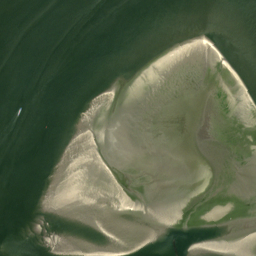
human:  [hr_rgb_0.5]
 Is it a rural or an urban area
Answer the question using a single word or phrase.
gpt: rural

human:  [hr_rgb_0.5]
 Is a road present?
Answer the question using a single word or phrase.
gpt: yes

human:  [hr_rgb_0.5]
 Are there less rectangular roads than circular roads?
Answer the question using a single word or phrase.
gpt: no

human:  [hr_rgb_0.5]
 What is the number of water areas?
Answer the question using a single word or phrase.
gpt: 1

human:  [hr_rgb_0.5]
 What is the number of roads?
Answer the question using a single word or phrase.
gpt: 1

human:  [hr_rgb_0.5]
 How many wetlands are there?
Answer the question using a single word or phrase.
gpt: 3

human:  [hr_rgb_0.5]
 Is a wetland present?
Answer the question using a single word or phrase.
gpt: yes

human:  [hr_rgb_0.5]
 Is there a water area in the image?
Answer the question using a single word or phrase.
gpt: yes

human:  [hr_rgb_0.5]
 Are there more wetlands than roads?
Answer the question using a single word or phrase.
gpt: yes

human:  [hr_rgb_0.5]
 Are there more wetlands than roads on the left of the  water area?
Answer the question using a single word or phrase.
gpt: yes

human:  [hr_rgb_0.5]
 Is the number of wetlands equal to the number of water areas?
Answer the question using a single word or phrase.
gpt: no

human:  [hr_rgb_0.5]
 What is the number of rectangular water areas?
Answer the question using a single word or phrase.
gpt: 0

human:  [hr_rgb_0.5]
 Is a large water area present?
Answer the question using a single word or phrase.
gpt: yes

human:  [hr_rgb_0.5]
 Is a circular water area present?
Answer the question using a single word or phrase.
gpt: no

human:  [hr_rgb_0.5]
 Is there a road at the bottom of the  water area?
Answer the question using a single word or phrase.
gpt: no

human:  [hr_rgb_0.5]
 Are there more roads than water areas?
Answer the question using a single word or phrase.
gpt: no

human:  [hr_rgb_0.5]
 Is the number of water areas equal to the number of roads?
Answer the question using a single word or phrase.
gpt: yes

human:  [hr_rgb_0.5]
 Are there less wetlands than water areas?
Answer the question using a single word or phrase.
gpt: no

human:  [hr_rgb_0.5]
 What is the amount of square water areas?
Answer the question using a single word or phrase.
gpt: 0

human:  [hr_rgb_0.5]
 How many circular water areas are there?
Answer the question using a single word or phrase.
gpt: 0

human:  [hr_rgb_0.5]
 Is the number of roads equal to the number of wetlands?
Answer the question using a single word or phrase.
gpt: no

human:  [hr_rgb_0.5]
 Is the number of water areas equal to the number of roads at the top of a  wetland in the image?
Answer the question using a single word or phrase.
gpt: no

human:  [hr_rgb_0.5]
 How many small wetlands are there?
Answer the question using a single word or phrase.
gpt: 0

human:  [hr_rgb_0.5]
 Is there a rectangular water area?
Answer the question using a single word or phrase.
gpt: no

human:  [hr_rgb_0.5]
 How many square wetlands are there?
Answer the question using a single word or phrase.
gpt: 0

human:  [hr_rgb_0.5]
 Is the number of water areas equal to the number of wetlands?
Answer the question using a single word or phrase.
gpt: no

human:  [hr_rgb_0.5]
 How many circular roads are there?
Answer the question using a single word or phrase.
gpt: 0

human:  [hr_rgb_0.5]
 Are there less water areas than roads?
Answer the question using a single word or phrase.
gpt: no

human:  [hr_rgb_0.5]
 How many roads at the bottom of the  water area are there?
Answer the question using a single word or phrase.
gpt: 0

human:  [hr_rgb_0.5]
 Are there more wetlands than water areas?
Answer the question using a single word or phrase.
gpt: yes

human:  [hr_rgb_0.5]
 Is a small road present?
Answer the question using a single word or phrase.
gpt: yes

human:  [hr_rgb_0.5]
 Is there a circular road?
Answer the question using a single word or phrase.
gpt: no

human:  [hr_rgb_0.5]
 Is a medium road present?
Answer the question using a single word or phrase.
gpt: no

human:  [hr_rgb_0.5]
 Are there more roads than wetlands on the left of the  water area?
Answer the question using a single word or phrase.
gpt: yes

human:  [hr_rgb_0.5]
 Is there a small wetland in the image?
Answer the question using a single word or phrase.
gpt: no

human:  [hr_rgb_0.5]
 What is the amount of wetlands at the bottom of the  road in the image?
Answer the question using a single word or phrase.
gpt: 0

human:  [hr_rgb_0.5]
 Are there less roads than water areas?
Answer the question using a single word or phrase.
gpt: no

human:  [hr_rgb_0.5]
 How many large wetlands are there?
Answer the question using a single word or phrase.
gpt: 3

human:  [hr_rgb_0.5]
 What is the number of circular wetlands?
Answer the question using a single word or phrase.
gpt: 0

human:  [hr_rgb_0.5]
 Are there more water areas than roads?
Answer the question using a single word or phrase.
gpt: no

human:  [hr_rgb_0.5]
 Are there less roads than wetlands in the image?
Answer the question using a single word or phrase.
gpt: yes

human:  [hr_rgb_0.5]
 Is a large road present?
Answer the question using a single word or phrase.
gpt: no

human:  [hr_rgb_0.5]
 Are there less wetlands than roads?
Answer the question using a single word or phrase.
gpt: no

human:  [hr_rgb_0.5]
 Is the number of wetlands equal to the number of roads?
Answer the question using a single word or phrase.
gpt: no

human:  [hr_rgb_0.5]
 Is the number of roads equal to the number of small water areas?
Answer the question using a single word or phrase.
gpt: no

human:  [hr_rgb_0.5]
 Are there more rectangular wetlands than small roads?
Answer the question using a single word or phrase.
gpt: no

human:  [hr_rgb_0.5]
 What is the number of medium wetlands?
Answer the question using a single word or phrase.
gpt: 0

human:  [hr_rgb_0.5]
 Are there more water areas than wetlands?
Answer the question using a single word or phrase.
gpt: no

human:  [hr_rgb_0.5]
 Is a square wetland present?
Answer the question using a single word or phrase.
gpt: no

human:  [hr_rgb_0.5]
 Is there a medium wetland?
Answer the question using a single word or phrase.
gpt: no

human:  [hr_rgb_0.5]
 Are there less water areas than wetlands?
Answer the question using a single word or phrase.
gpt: yes

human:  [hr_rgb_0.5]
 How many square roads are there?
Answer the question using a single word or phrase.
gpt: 0

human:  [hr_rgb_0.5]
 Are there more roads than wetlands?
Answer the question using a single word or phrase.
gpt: no

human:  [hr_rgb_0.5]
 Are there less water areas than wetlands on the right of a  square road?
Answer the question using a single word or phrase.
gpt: no

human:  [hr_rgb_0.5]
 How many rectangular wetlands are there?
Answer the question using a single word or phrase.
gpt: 0

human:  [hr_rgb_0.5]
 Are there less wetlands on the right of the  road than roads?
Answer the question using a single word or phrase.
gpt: yes

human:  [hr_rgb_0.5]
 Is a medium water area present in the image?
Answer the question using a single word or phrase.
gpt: no

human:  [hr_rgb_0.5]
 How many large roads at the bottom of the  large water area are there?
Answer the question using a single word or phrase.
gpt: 0

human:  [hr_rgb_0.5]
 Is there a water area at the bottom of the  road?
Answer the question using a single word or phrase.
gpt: no

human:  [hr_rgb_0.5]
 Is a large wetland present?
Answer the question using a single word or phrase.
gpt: yes

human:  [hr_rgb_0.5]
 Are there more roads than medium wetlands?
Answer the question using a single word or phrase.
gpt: yes

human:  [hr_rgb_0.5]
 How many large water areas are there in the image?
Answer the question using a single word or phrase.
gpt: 1

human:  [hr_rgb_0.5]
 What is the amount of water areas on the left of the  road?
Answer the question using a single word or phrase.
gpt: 0

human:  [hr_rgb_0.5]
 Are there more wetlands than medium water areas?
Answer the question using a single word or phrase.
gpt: yes